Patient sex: M
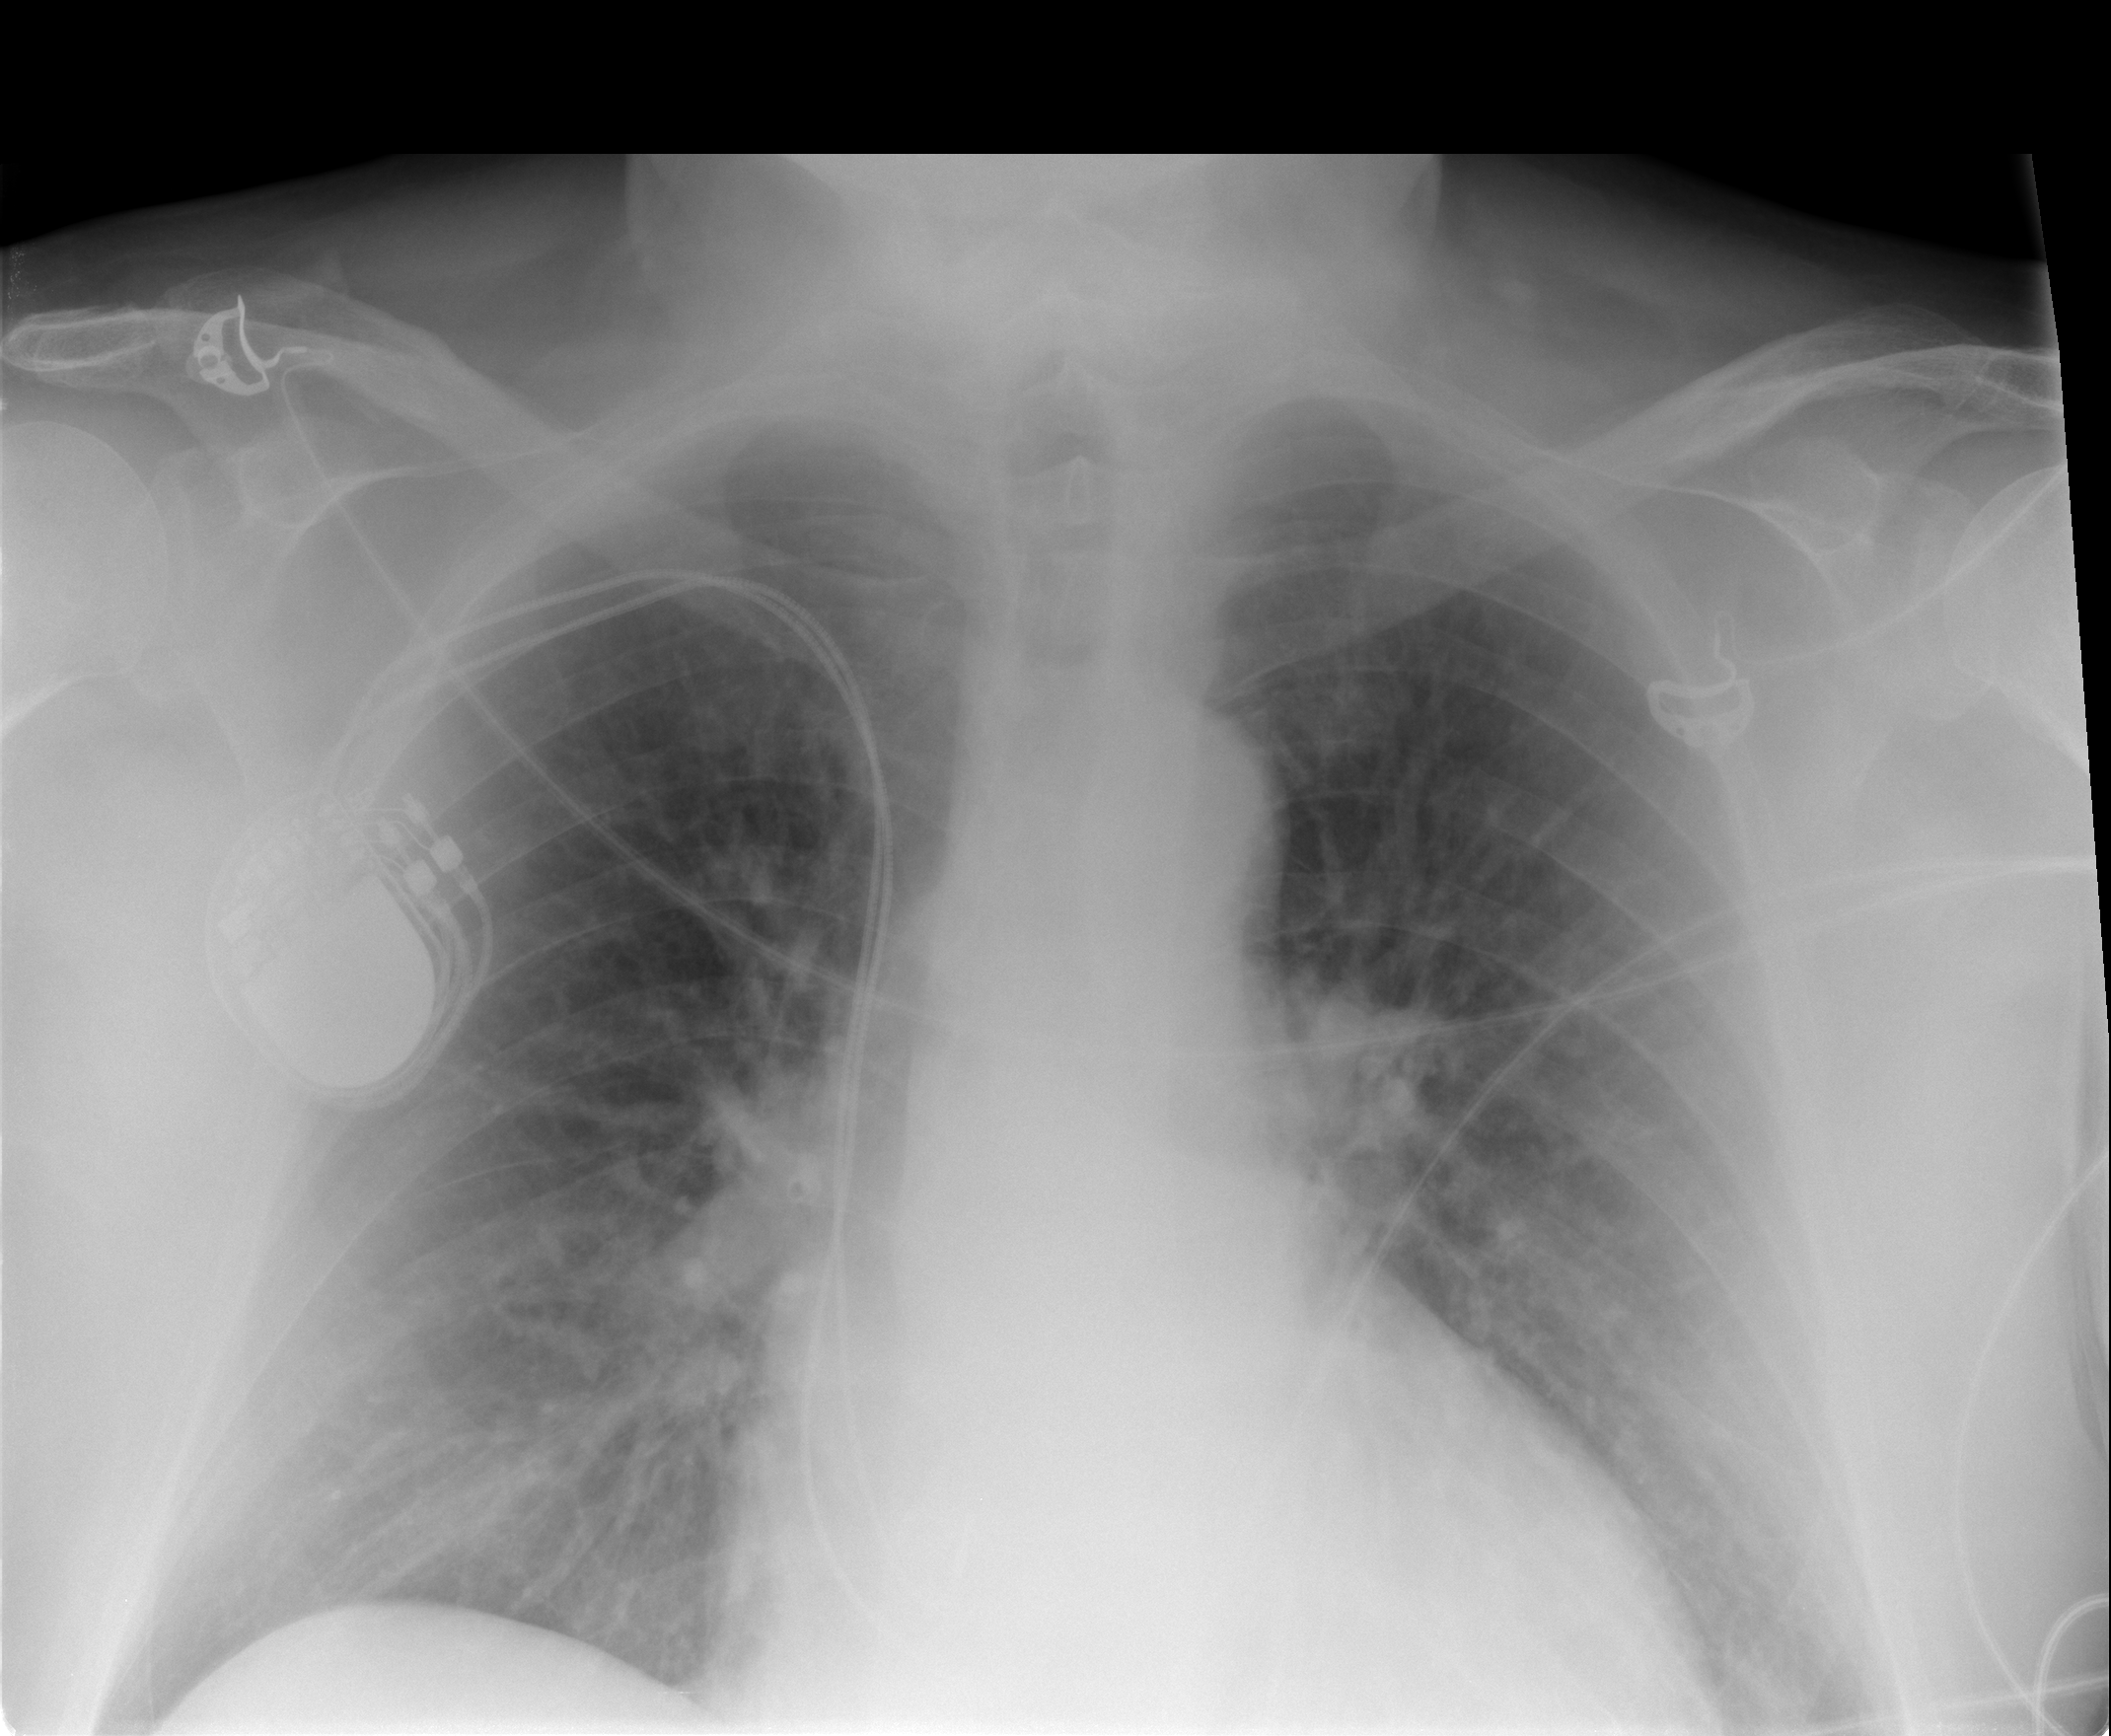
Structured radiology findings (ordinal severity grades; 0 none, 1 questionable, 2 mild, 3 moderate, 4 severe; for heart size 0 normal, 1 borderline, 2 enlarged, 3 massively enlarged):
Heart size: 2
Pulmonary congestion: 2
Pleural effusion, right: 1
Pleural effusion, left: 1
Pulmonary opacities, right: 0
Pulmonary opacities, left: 0
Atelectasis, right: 2
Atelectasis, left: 2